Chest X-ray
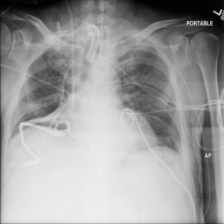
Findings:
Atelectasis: positive
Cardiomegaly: negative
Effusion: negative
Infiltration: negative
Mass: negative
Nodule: negative
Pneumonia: negative
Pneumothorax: negative
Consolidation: negative
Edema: negative
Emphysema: negative
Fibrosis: negative
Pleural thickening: negative
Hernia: negative